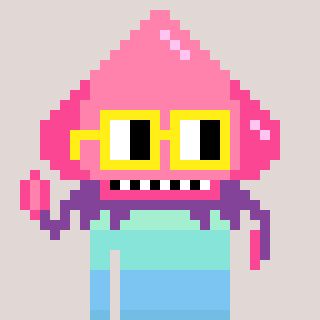
a pixel art character with square yellow glasses, a squid-shaped head and a redpinkish-colored body on a warm background